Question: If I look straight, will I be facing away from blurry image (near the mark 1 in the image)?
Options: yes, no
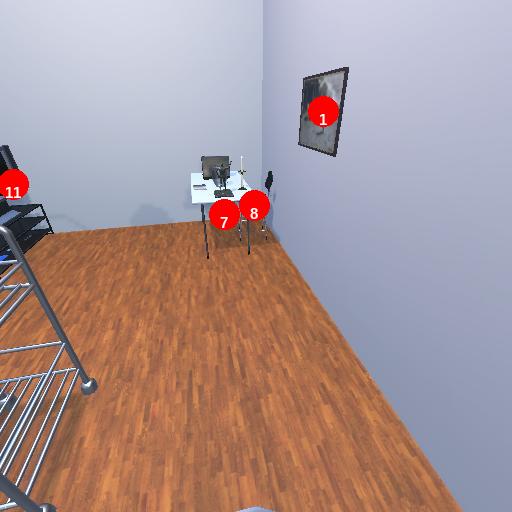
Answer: yes